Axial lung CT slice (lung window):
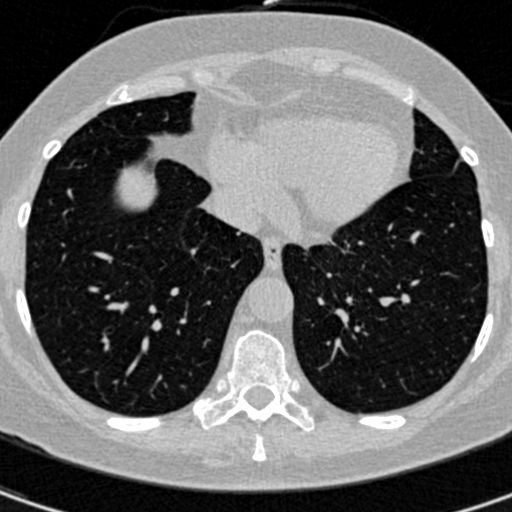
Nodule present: no